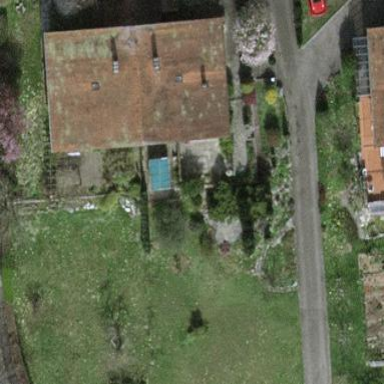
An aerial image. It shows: Garden enclosed by fence.